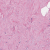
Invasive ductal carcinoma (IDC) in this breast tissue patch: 1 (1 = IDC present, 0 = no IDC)